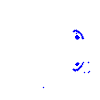
Particle: pion